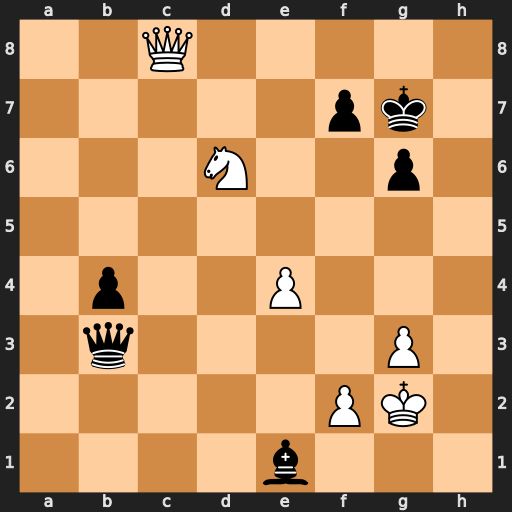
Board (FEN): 2Q5/5pk1/3N2p1/8/1p2P3/1q4P1/5PK1/4b3
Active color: w
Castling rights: -
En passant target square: -
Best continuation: Ne8+ Kg8 Nf6+